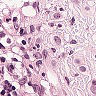
Metastatic tissue present: yes